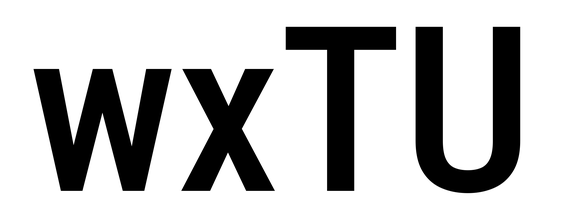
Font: Roboto_Condensed_Medium